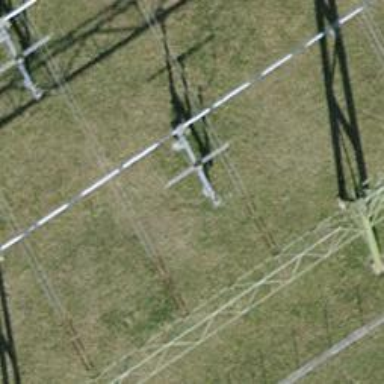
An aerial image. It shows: Switch used for power control.